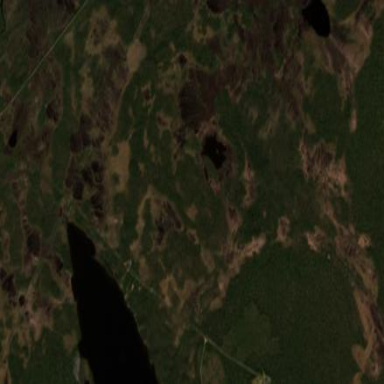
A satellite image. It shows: Bog wetland area.